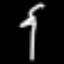
Label: palm tree